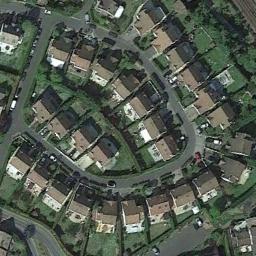
Label: residential